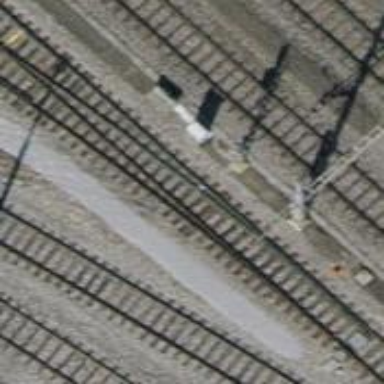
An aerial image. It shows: Rail yard with electrified contact lines for the trains.